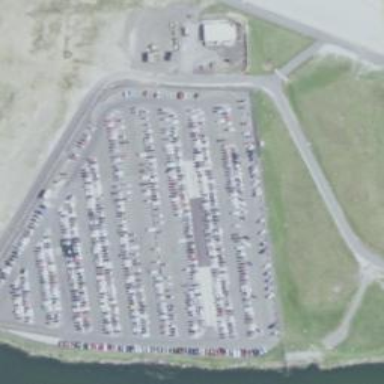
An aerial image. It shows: Paved parking area.